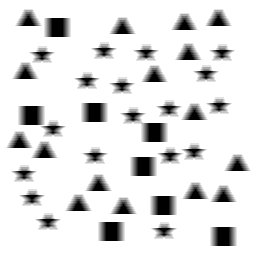
Squares: 8
Triangles: 16
Stars: 18
Total shapes: 42